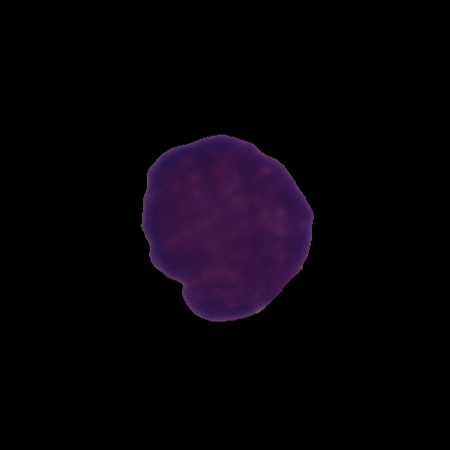
Label: cancer